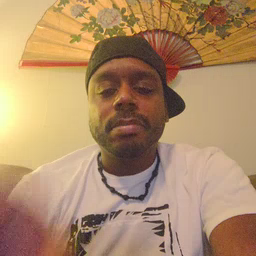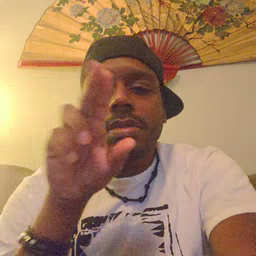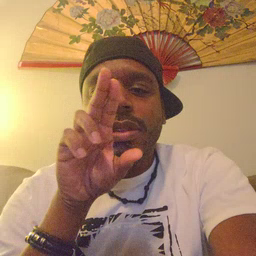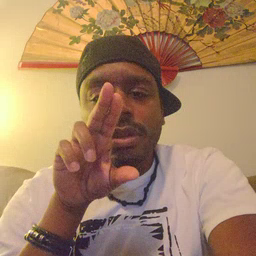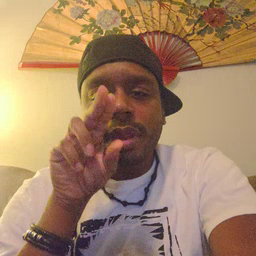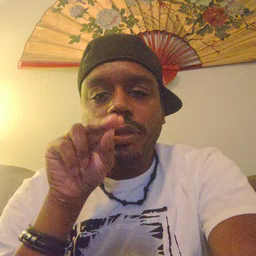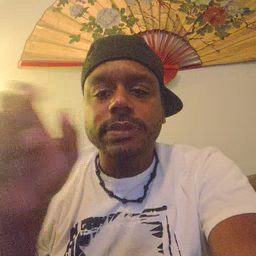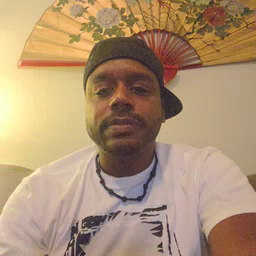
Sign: duck